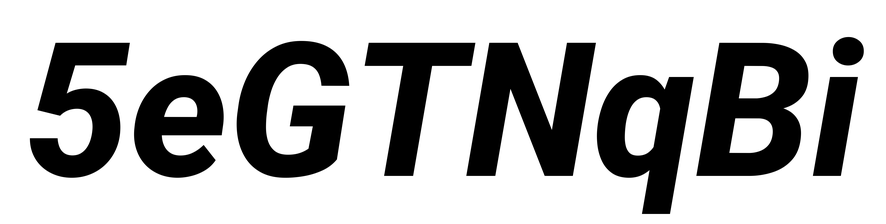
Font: Roboto-Italic_ExtraBold_Italic